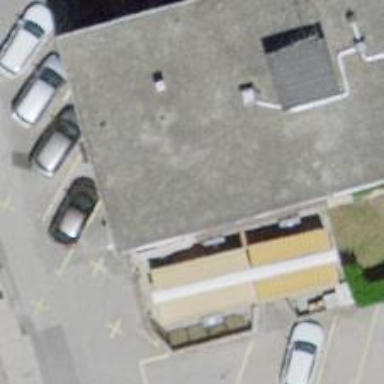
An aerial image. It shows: Restaurant.